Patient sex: M
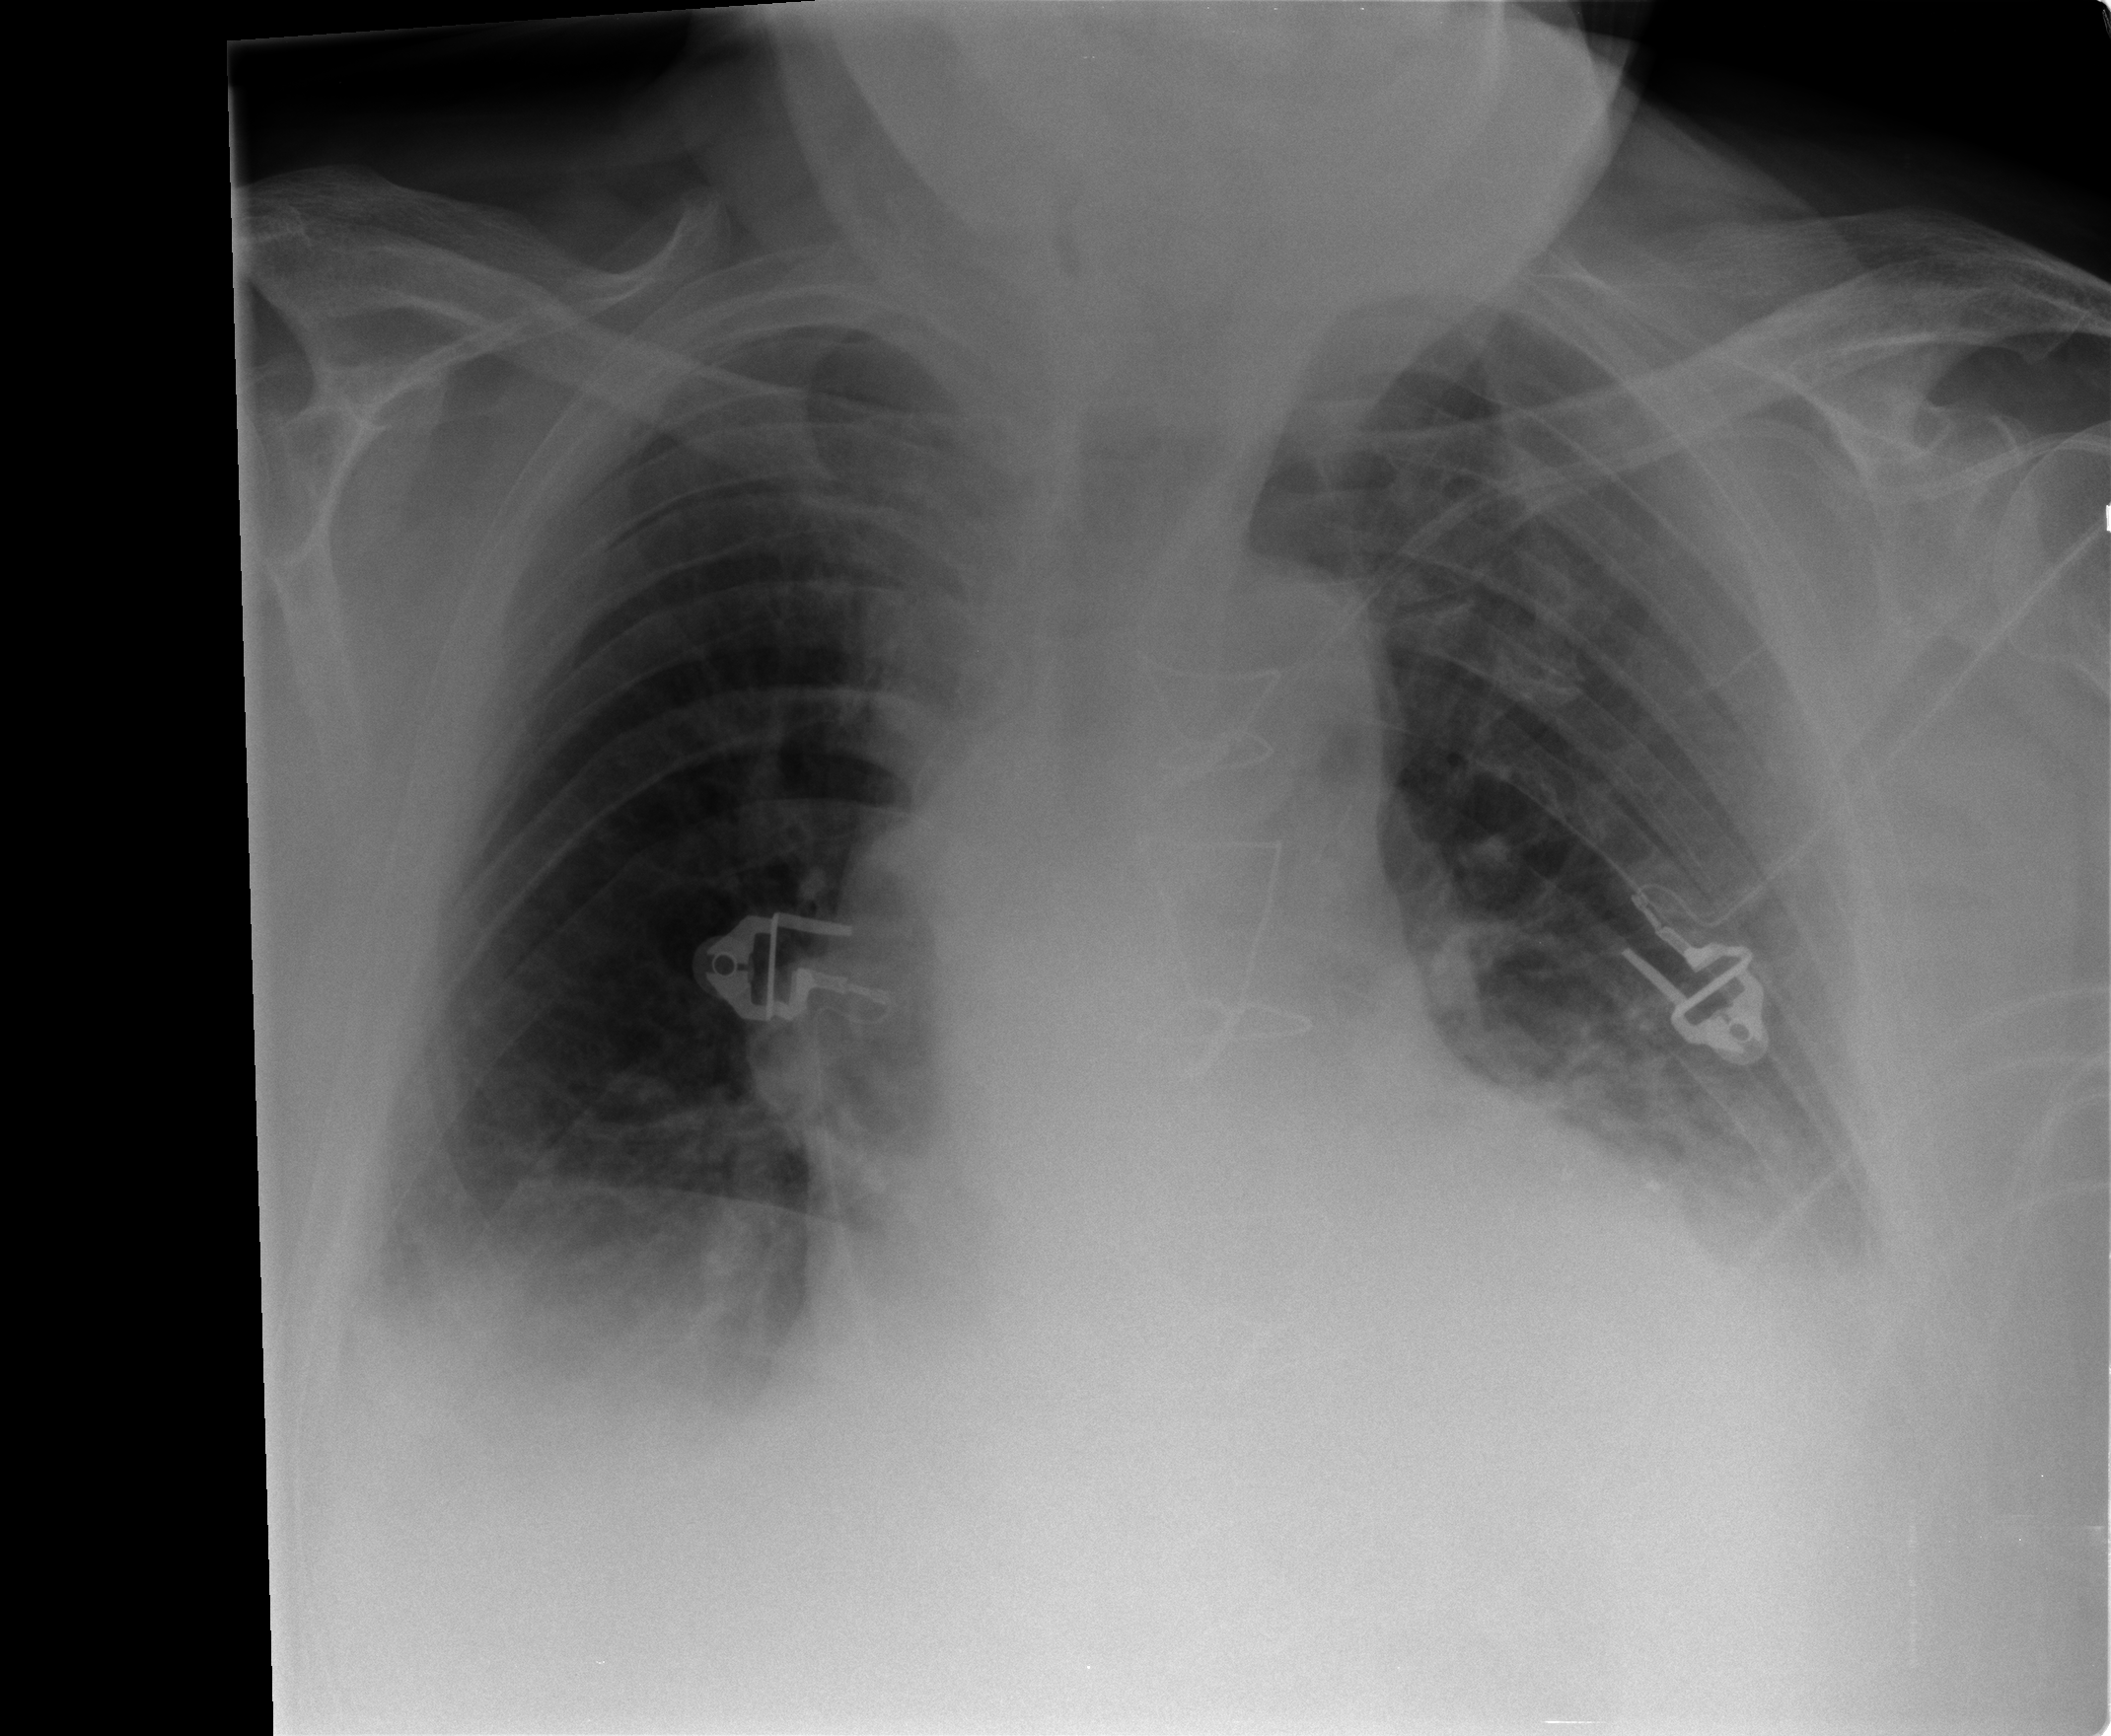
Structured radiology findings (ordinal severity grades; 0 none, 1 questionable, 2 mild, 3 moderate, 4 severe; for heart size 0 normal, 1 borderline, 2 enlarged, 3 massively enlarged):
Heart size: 2
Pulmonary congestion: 0
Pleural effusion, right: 2
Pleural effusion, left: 2
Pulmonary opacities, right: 0
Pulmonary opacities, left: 2
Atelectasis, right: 2
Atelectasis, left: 2